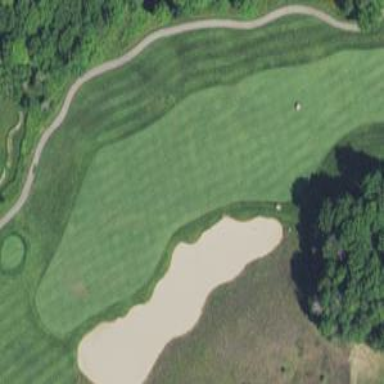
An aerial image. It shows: Golf hole.